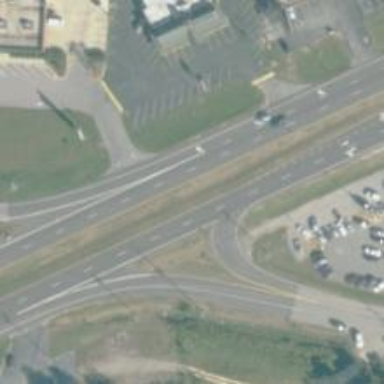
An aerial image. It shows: Trunk link highway.